Chest X-ray:
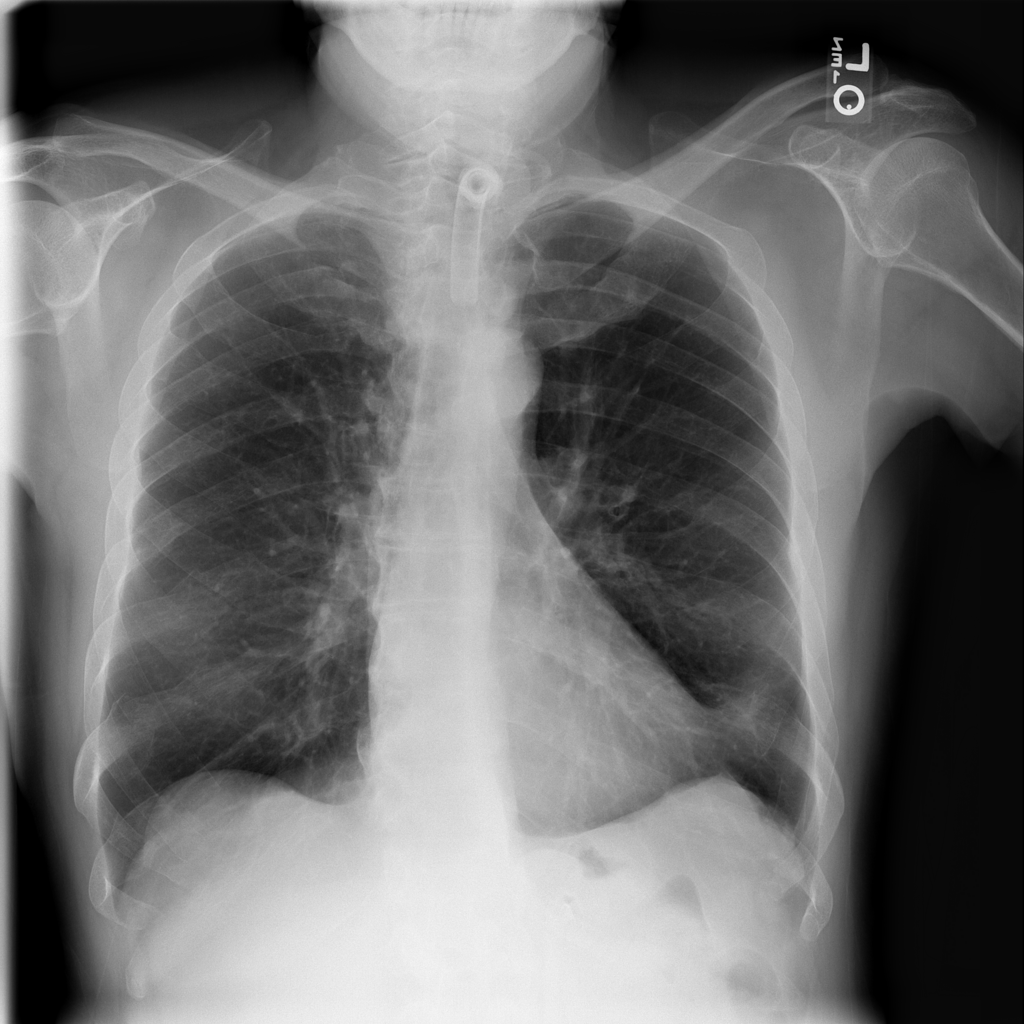
Findings: Fracture
No abnormal finding: no